Aerial crown-view tile of a tropical tree (Barro Colorado Island, Panama), acquired 20241014:
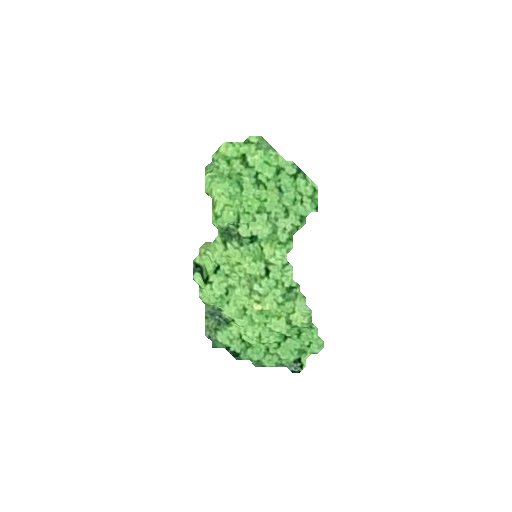
Species: Tachigali panamensis
GBIF accepted scientific name: Tachigali panamensis
Crown area: 32.493 m²